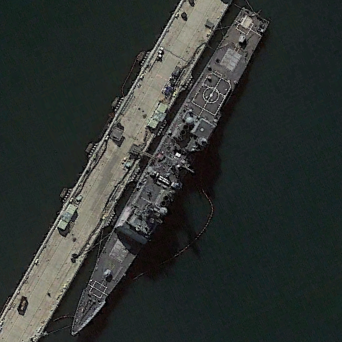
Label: cruiser